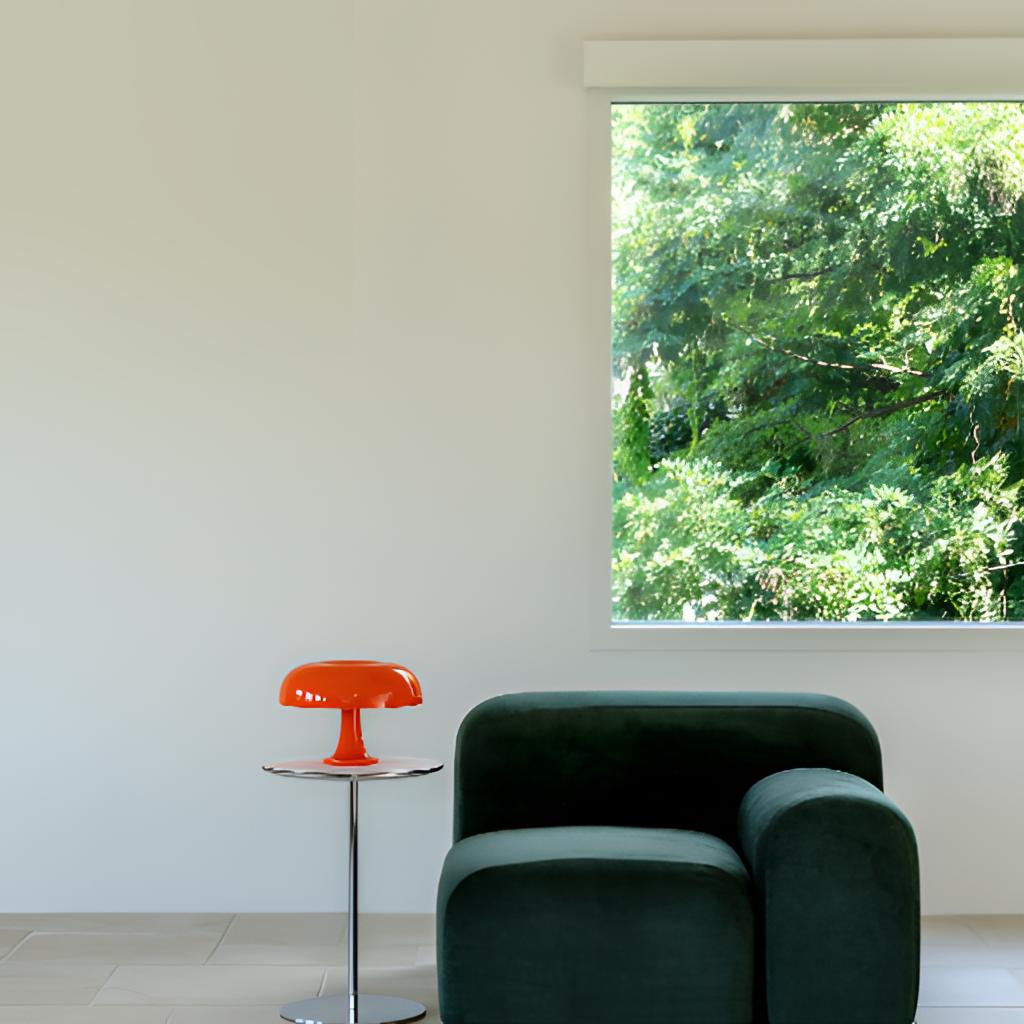
green velvet armchair, living room, minimalist, tile flooring, with large square pattern, paint wallpaper, with solid pattern